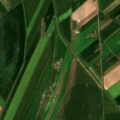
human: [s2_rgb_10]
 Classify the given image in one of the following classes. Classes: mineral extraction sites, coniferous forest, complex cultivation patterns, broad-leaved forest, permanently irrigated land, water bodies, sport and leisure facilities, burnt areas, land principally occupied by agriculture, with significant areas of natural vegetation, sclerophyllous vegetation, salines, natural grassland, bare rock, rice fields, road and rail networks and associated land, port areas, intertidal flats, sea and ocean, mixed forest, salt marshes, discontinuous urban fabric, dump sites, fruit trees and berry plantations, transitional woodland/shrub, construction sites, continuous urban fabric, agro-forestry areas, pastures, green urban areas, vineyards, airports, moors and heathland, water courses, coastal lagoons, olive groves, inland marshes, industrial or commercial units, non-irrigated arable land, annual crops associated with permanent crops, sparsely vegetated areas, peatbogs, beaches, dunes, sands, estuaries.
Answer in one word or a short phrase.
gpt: non-irrigated arable land, complex cultivation patterns